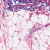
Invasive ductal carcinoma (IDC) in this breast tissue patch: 0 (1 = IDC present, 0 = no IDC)